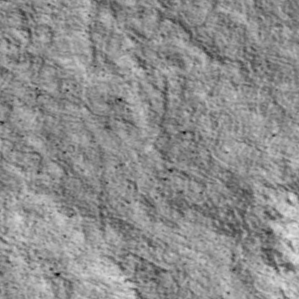
Label: non_frost